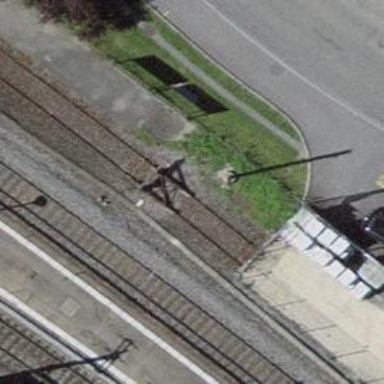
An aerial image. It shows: Railway buffer stop.